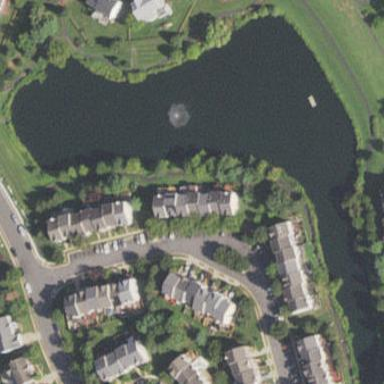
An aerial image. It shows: Peaceful pond surrounded by nature.